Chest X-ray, AP view. Patient: 60 years old, sex M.
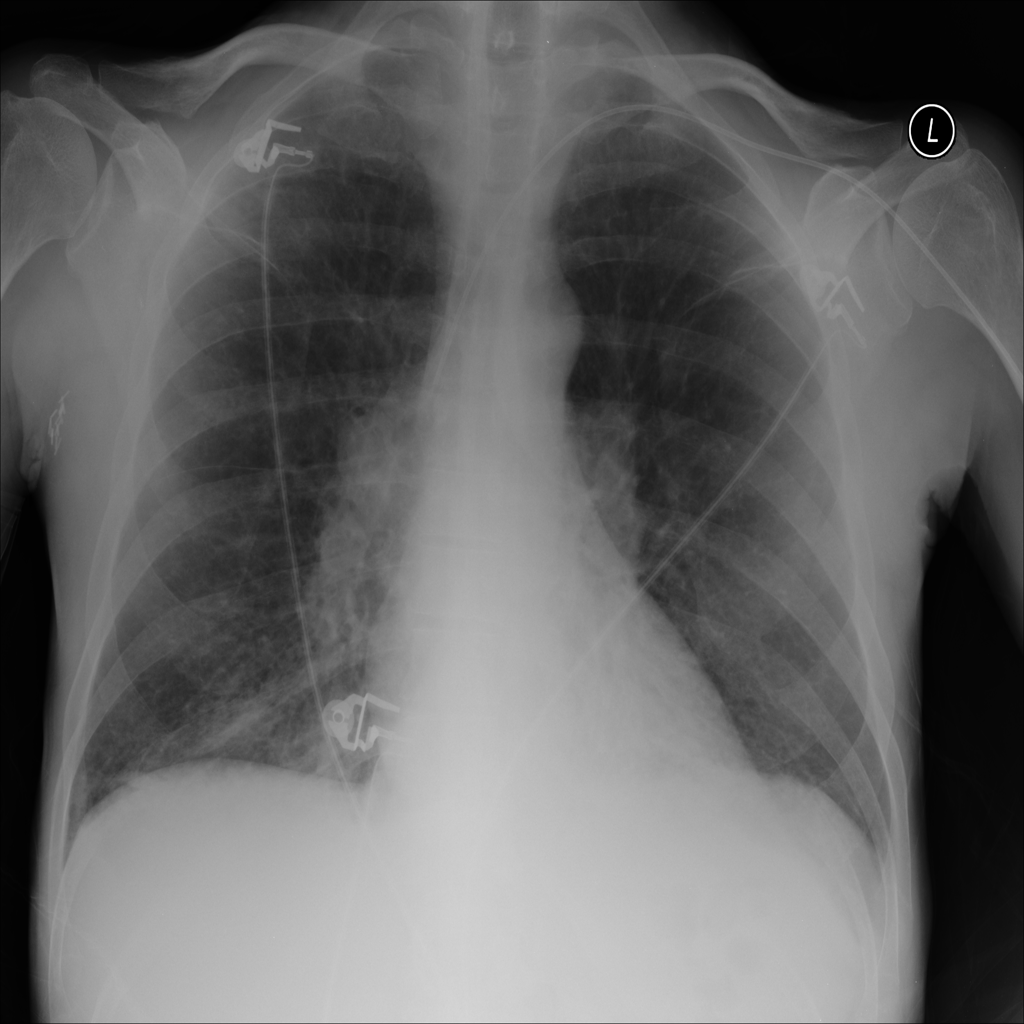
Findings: No Finding